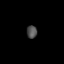
Tissue: lung
Cell type: Epithelial cells
Senescence score: 0.1748
Nuclear area (px): 129
Mean DAPI intensity: 79.078